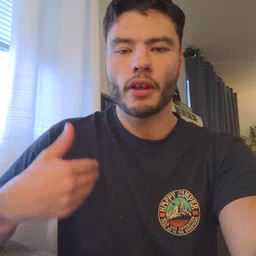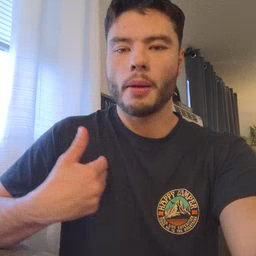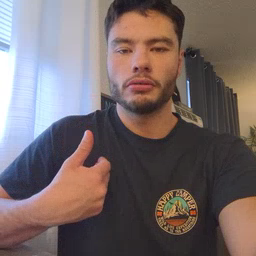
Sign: animal